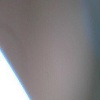
Label: space